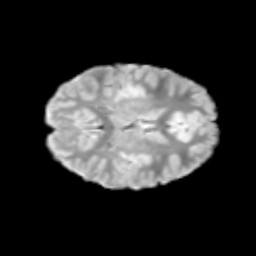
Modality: T2w
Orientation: axial
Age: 11
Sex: female
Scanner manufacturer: siemens
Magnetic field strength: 3 T
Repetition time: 3.8 s
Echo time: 0.07 s